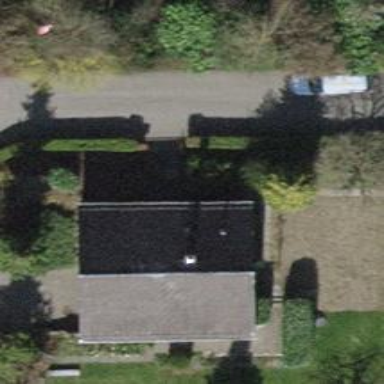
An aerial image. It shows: Detached building with gabled tile roof.